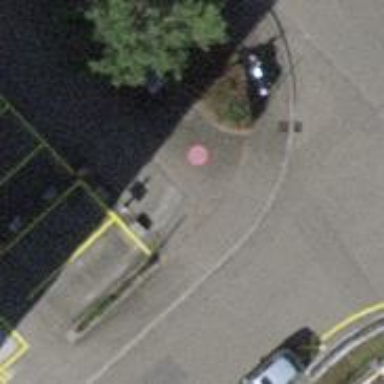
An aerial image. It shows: Unmarked crossing with traffic calming table.